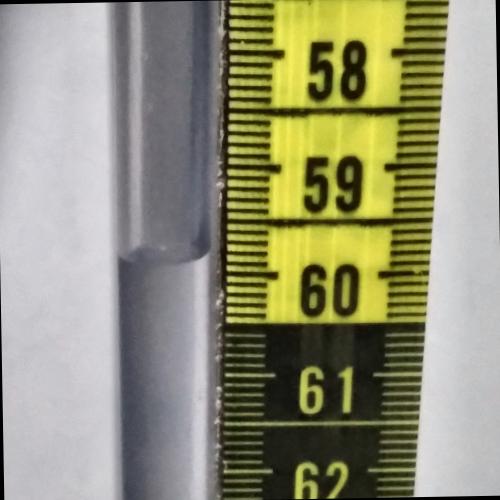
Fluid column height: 59.8 cm